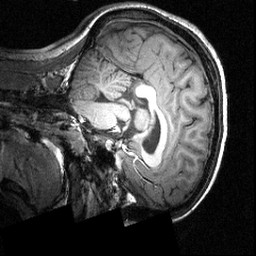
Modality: T1w
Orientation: sagittal
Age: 16
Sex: female
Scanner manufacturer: siemens
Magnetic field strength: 3.951 T
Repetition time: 1.5 s
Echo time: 0.00335 s